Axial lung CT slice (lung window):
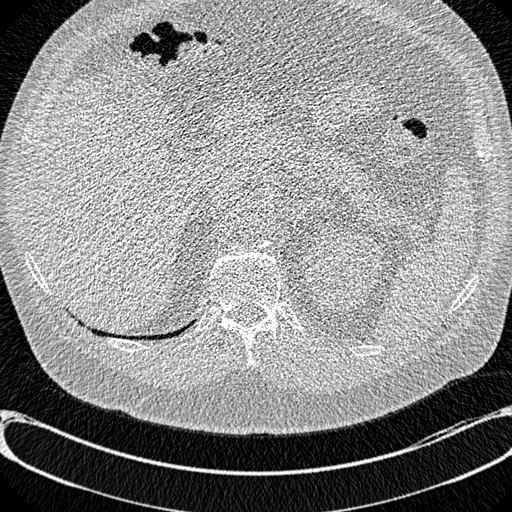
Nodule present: no